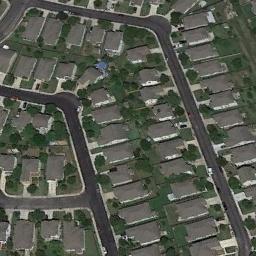
Label: residential